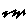
Label: zigzag